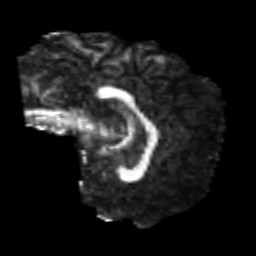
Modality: FA
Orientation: sagittal
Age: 24
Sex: male
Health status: healthy
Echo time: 0.074 s